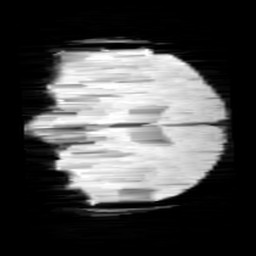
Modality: minIP
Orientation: coronal
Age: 10
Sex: male
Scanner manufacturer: siemens
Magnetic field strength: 3 T
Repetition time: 0.027 s
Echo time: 0.02 s